Question: It keeps bothering me that I cannot manage the Keyword for "One-click search engines". The keyword could be displayed as follows in Firefox 38.0.1

Through the help link, I found ways to add/hide/remove search engines. However, it did not give any suggestion on how to modify the search engine.
The practical motivation for me to learn how to change the keyword is that:
1. Firefox cannot sync "search engines" across different installations. Only bookmarks and add-ons could be synced, so far.
2. I am using Vimperator with Firefox, where pressing o (or t) followed by TAB, then keyword for search engine, will enable the finishing a search query sequence. Example: :open google happy 2015
will launch a Google result page searching for "happy 2015".
'''
So, the syntax is: ":open keyword search-pattern".
'''
Can anyone tell me how to change the "keyword" of a search engine? Or, give instruction on how to create a search engine of my own? (either on the web or locally loaded is fine.)
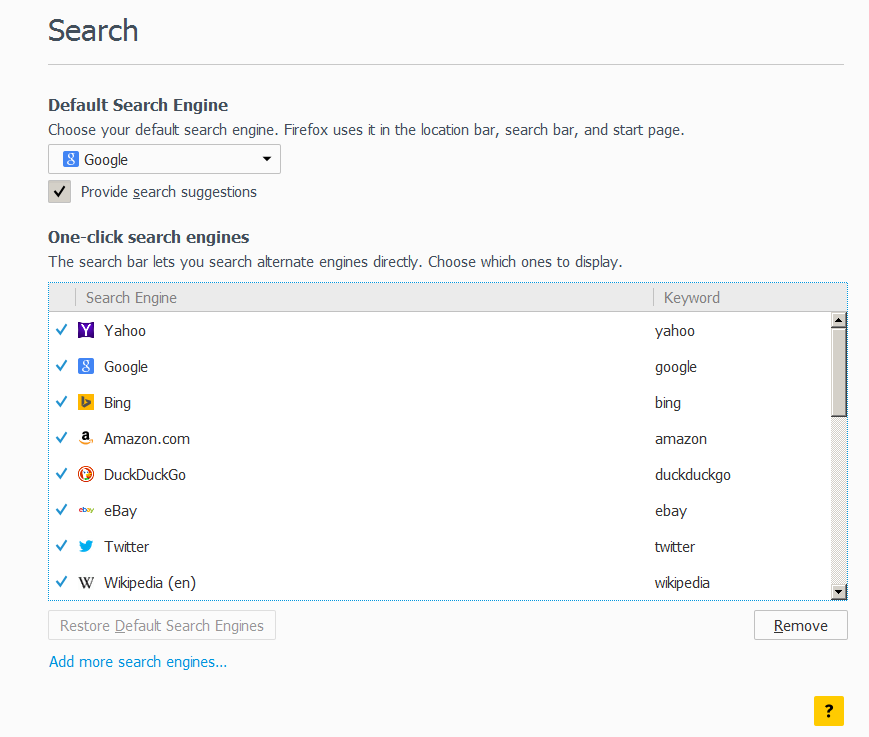
Answer: To edit the keyword for a search engine, double-click on the search engine's entry, or highlight it and press F2.